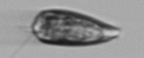
Label: Prorocentrum_triestinum